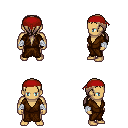
a pixel art fantasy rpg character, male body template, human, tanned skin, brown robe, red pants, white blonde ponytail hairstyle, red bandana, white cloth bandages, four views (front, back, left, right), 2x2 character sprite sheet, small pixel art, hard edges, no anti-aliasing